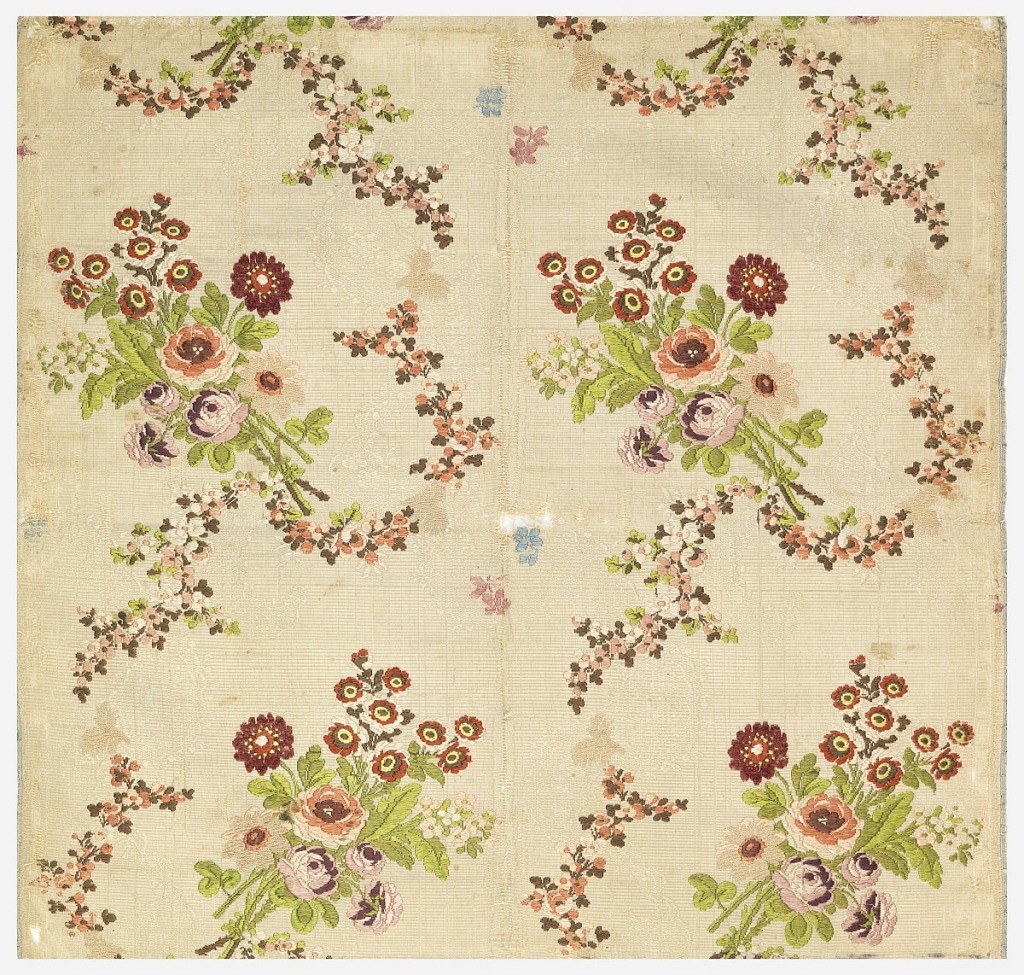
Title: Fragment
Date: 18th century
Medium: silk Technique: plain weave patterned by supplementary warp floats and continuous and discontinuous supplementary weft floats
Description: Polychrome garlands and bouquets on white.